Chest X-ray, PA view. Patient: 53 years old, sex M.
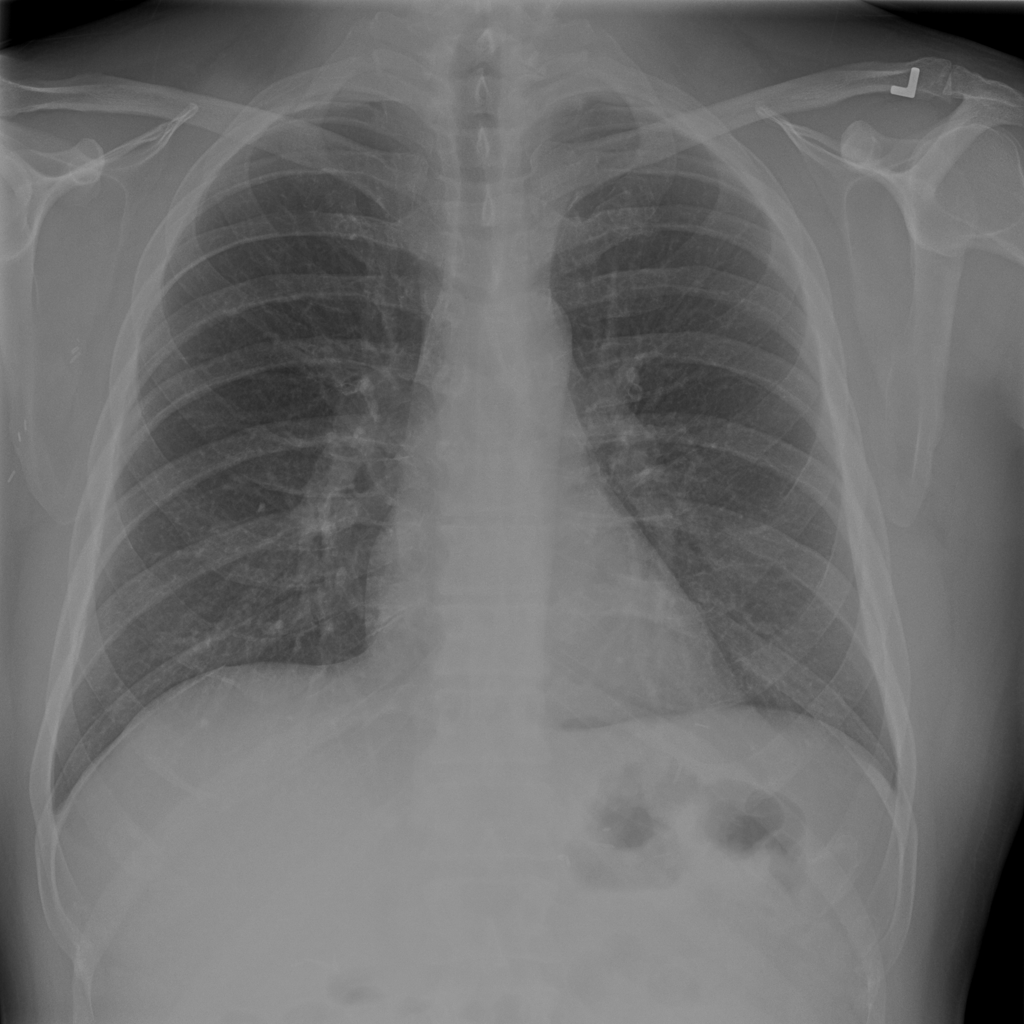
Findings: No Finding